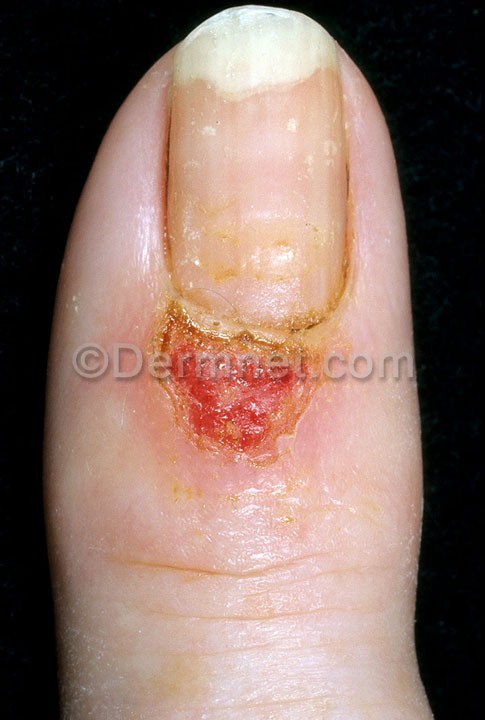
Disease: Nail Fungus and other Nail Disease